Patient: sex F, age 62
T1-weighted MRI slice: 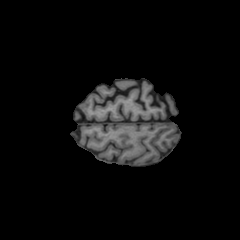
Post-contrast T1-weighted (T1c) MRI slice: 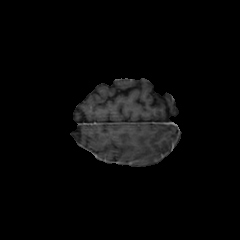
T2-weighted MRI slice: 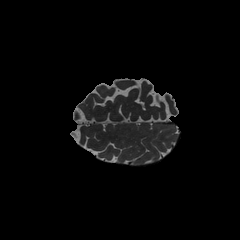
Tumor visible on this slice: no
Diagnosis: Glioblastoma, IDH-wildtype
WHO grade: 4